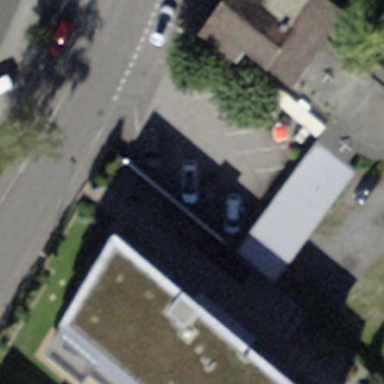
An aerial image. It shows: Parking area with asphalt surface.